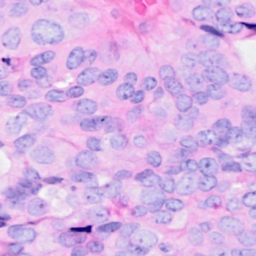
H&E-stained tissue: Breast